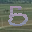
Label: 5